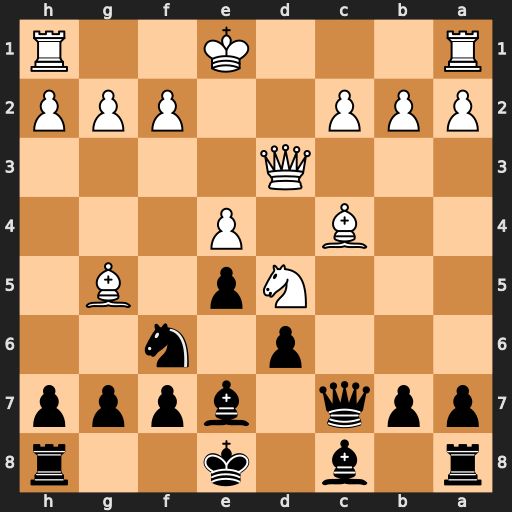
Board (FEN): r1b1k2r/ppq1bppp/3p1n2/3Np1B1/2B1P3/3Q4/PPP2PPP/R3K2R
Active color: b
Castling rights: KQkq
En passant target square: -
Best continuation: Nxd5 Bxd5 Bxg5